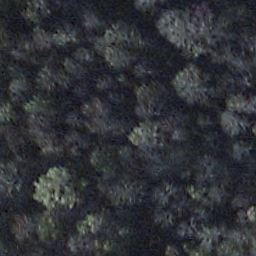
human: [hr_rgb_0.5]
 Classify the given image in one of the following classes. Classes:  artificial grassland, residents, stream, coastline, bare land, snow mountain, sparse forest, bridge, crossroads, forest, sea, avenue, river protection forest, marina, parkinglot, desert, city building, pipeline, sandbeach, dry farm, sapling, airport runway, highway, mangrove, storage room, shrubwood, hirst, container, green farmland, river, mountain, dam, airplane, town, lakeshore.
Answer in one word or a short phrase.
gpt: shrubwood